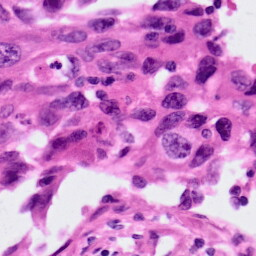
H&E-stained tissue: Lung